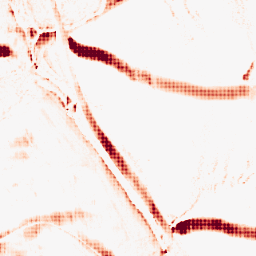
Category: morphological
Decomposition family: morphological_rect
Decomposition parameters: operation: opening
width: 5
height: 20
Upsampling method: sinc_hamming
Upsampling parameters: scale: 8
kernel_size: 8
Upsampling scale: 8